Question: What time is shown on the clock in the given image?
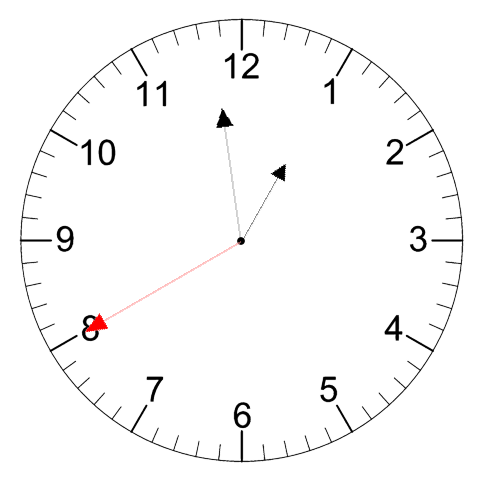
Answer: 12:58:40